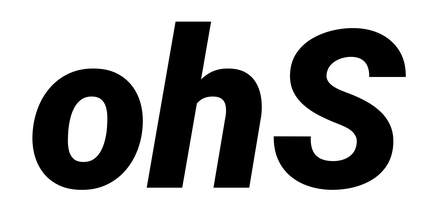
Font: Roboto-Italic_Black_Italic